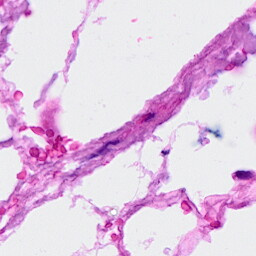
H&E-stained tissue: Breast